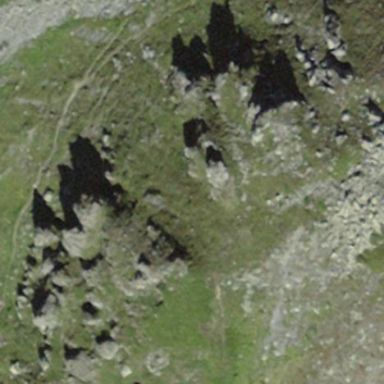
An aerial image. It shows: Landscape dominated by bare rock.